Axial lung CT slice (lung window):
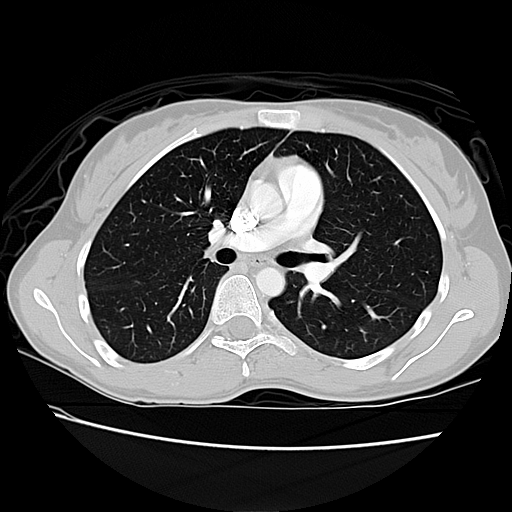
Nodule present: no